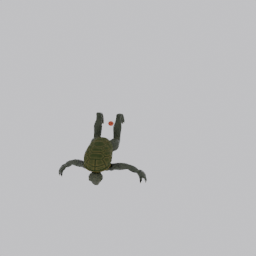
Label: animals